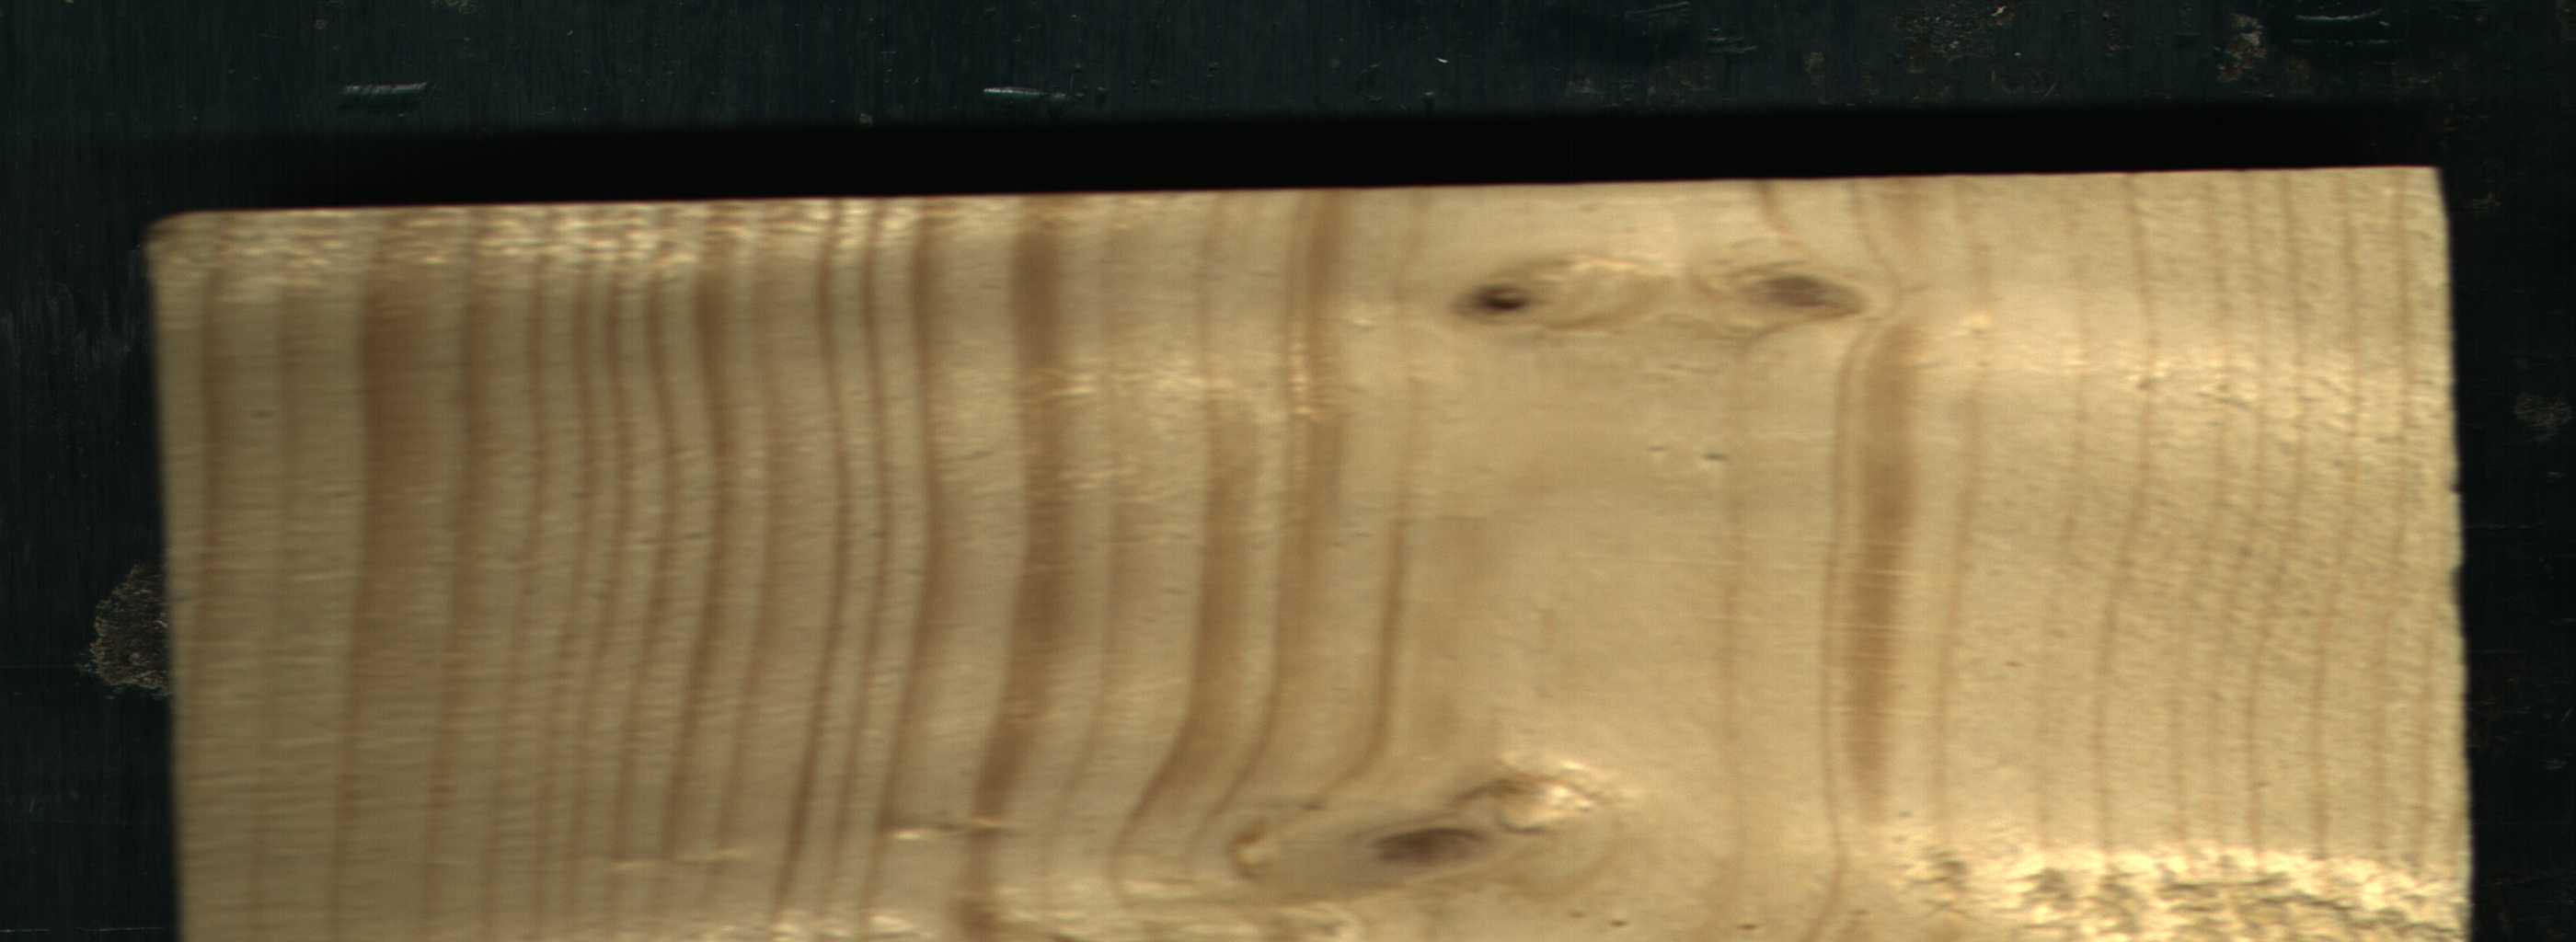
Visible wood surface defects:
Live_Knot
Live_Knot
Live_Knot